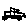
Label: car